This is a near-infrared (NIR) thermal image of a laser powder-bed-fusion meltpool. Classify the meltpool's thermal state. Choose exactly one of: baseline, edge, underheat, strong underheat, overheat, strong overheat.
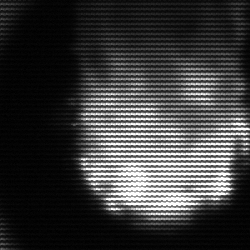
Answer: baseline